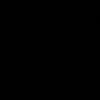
Label: dusty